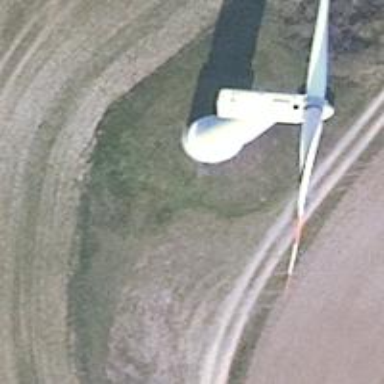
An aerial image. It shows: Wind generator using horizontal axis wind turbines.